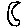
Label: moon